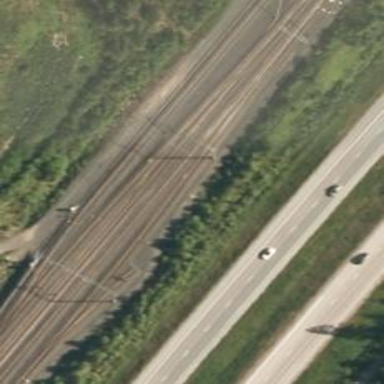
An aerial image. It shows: Continuous rail siding with electrified contact lines.